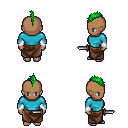
a pixel art fantasy rpg character, female body template, human, dark skin, teal long-sleeve shirt, robe skirt, green mohawk hairstyle, white cloth bracers, dagger, four views (front, back, left, right), 2x2 character sprite sheet, small pixel art, hard edges, no anti-aliasing